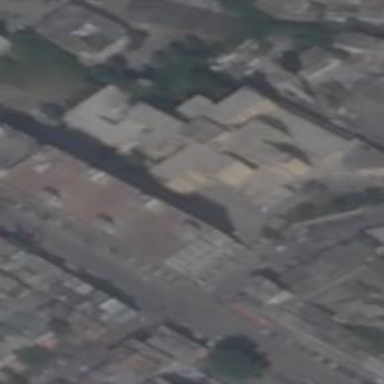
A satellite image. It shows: Building.